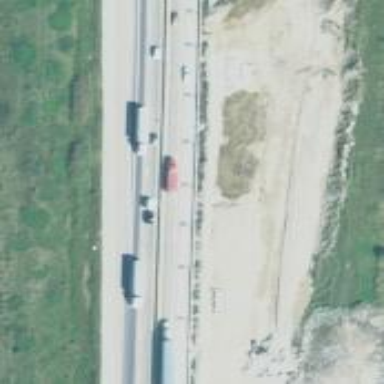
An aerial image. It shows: Motorway.